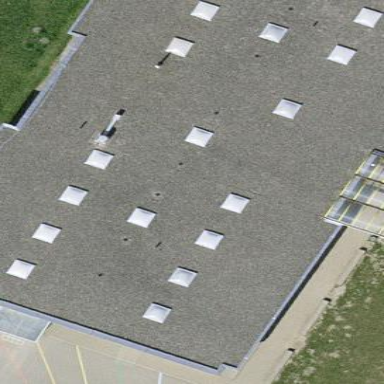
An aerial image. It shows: School building.